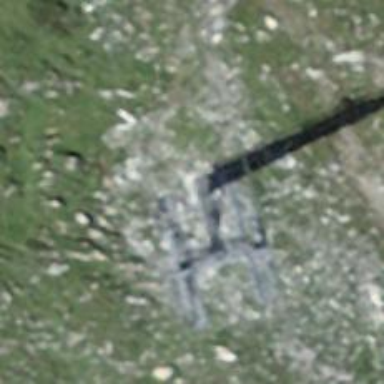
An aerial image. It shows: Pylon for aerialway.